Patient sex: M
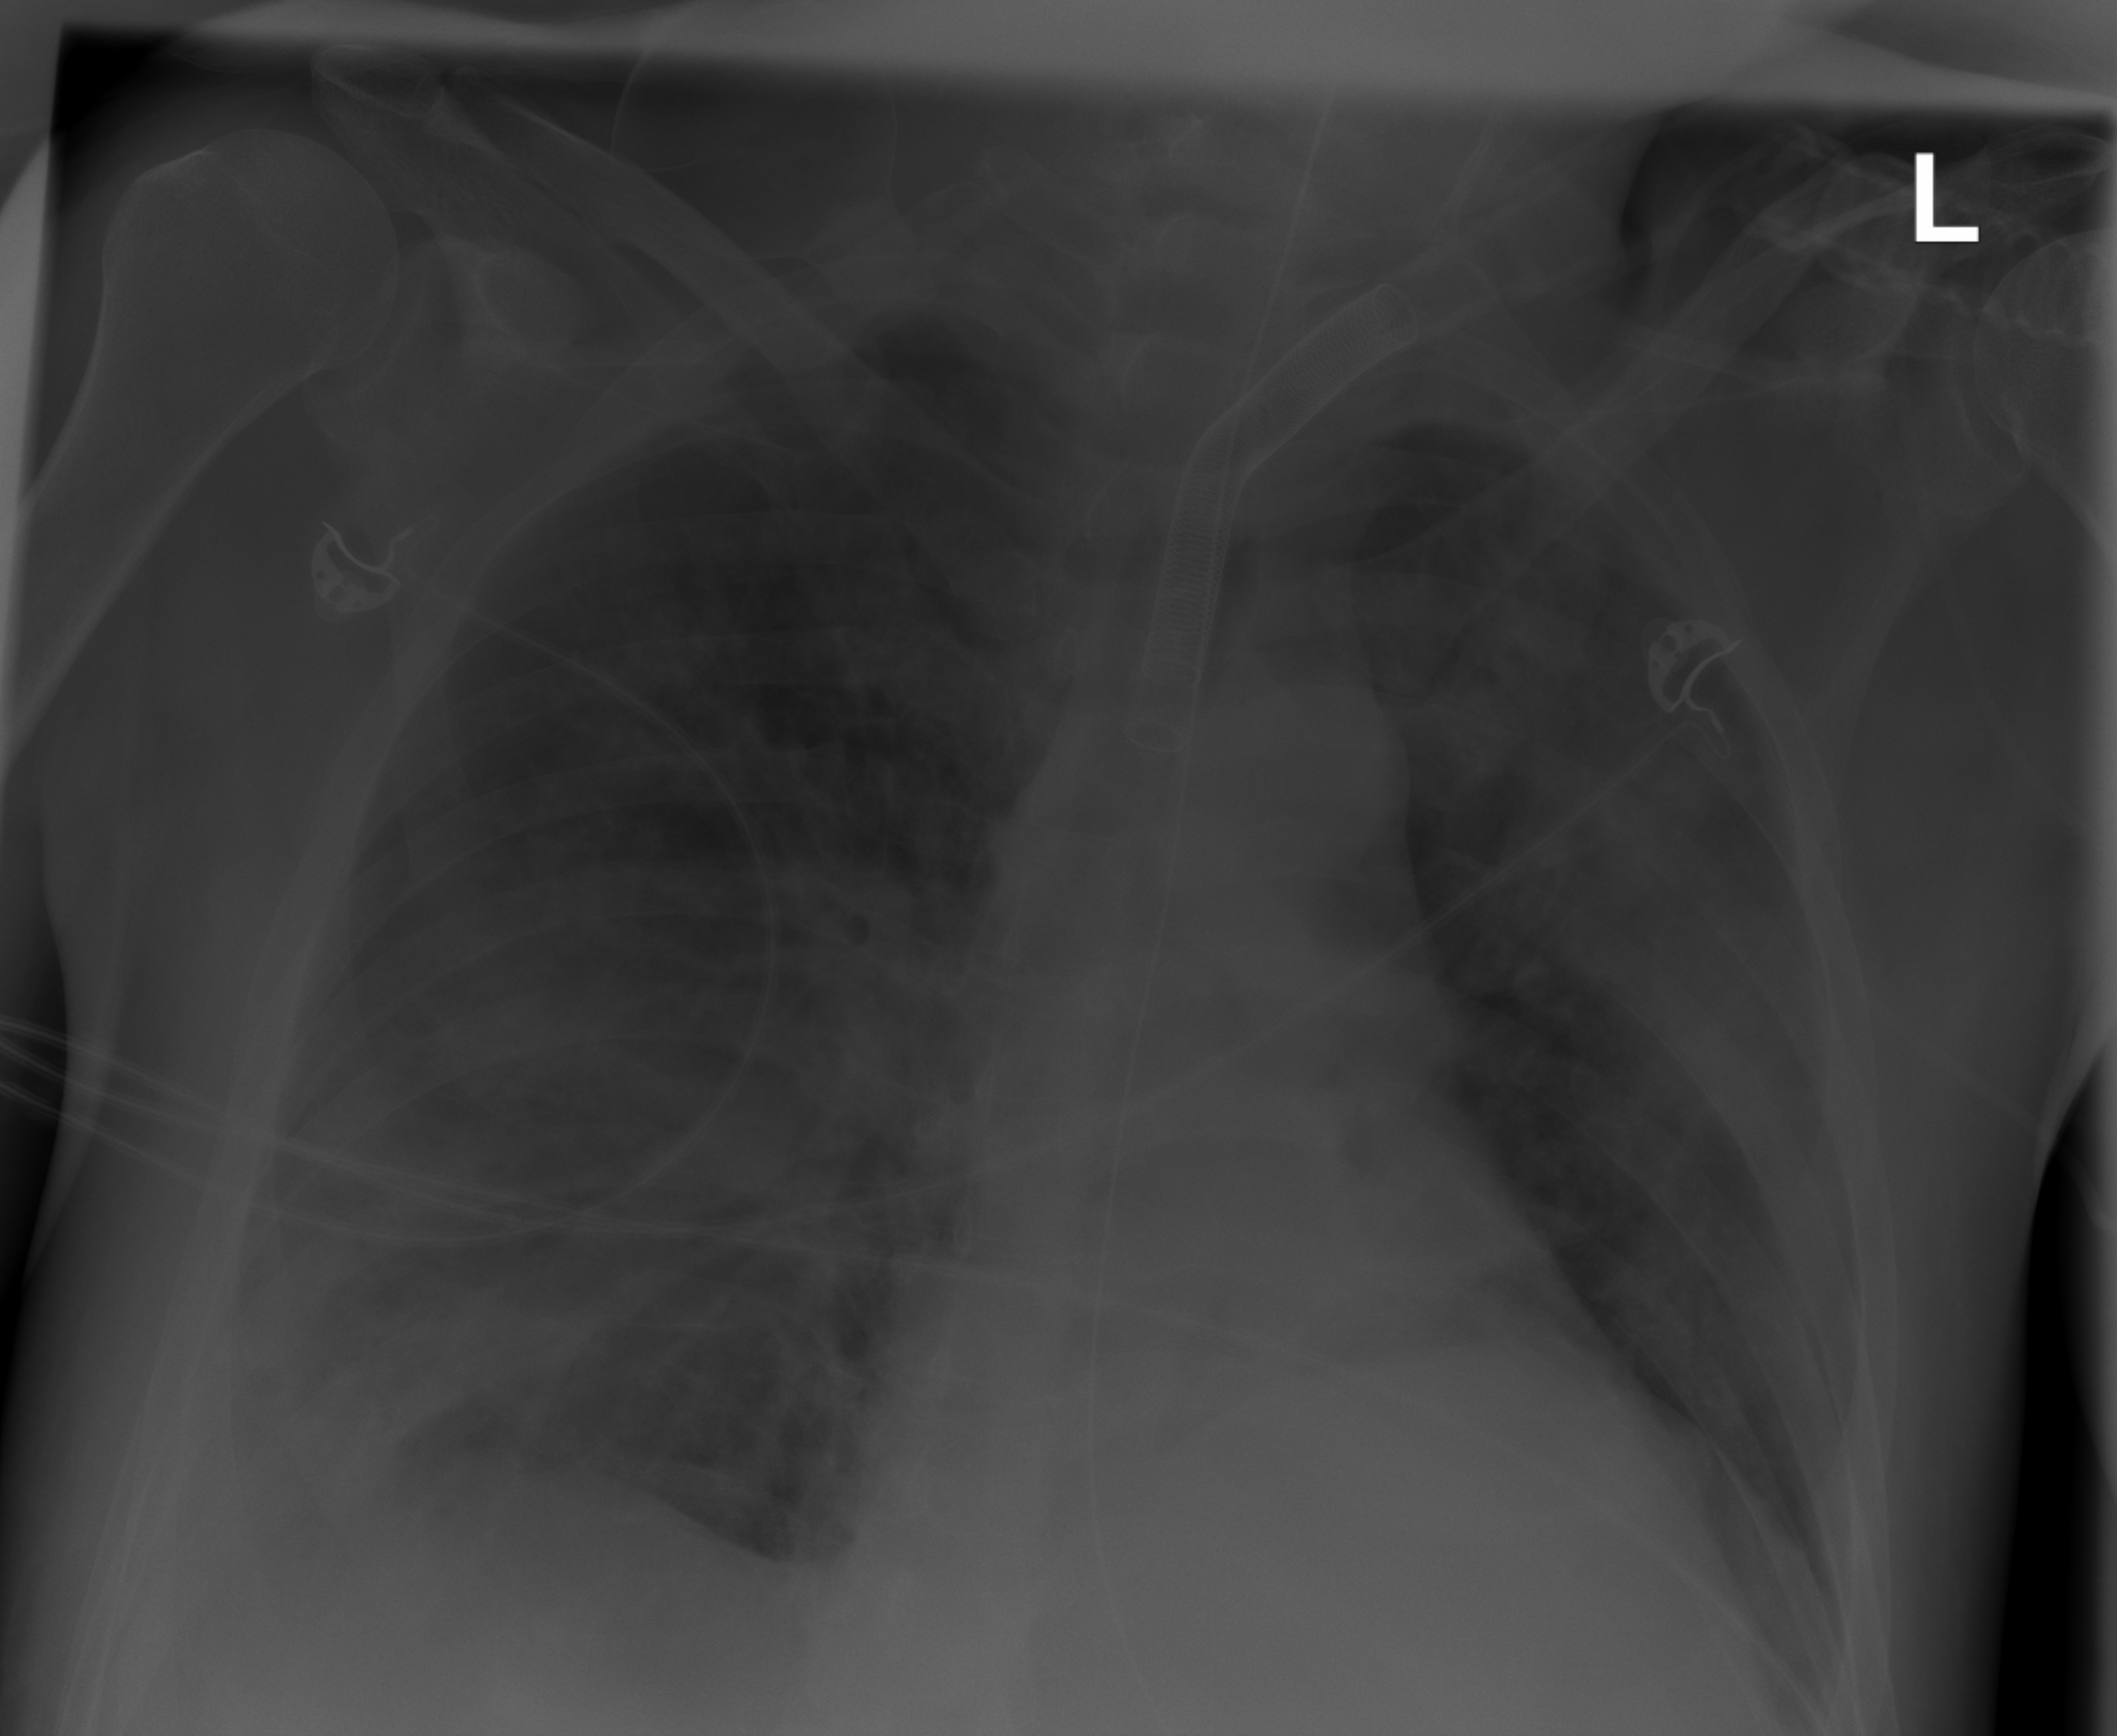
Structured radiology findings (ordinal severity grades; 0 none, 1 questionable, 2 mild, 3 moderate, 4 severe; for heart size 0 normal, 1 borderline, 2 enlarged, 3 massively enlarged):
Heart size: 0
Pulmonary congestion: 0
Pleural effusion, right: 0
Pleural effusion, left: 0
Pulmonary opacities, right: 3
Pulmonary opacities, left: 3
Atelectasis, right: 2
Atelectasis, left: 2